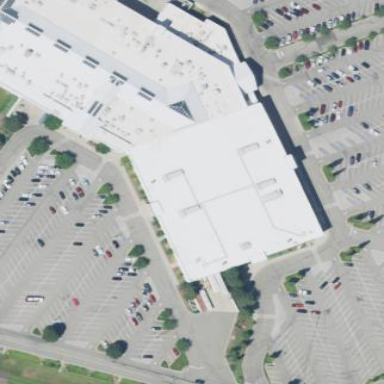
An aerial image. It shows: Department store.